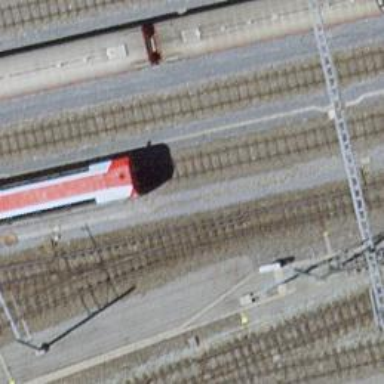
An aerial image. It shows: Narrow-gauge railway with single track running through yard. The railway is electrified with contact line.